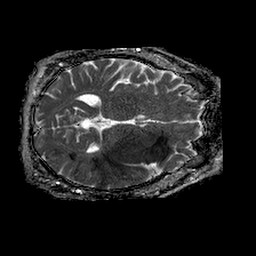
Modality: ADC
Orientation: axial
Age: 50
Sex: male
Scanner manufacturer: philips
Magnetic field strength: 1.5 T
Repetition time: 4.6 s
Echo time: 0.08631 s